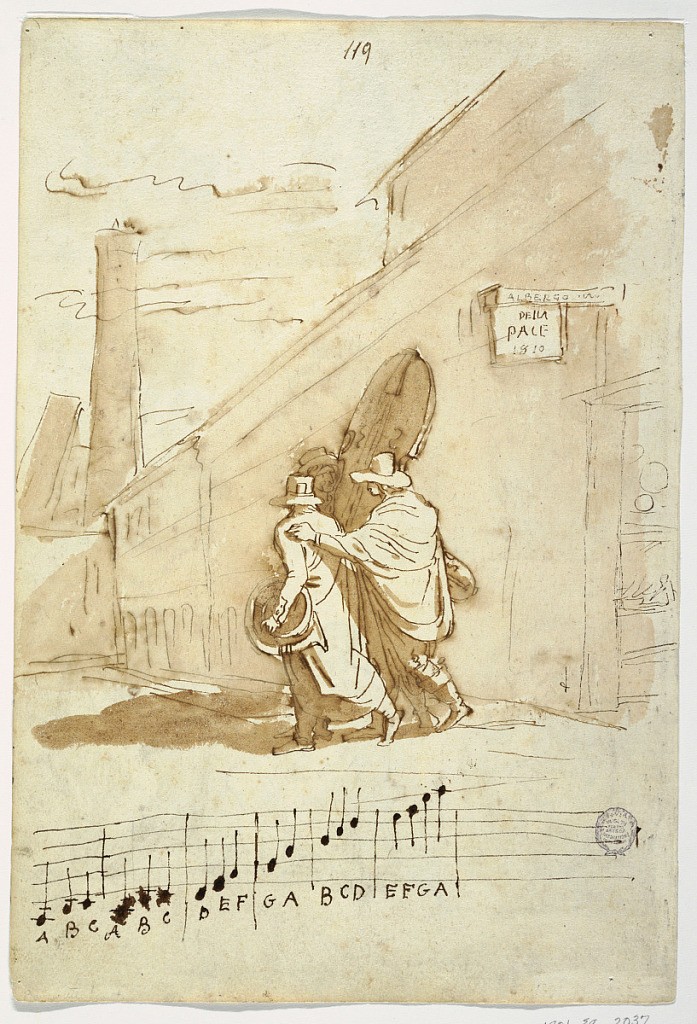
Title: Recto: Three Musicians in Front of the Albergo Della Pace, 1810
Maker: Felice Giani, Italian, 1758–1823
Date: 1810
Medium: Recto:Pen and brown ink, brush and brown wash on white laid paper
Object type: Drawing
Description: Sheet of a drawing book; folio 59; pages 118, 119. Obverse: Three rows of three designs each.  Written beside: "118"; center, left: "Andrea / Pisano"; bottom: "59 Bologna porta di S. Pettronio del tré cento. del Senese della Fontana." Reverse: Before the entrance of the hotel della Pace in Bologna. Three men are standing; one carries a French horn, the others stringed instruments.  A sign shows: "ALBERGO / DELLA / PACE / 1810". Bottom: a gamut.

(1) Reverse: Sketch. The start for a seranade.